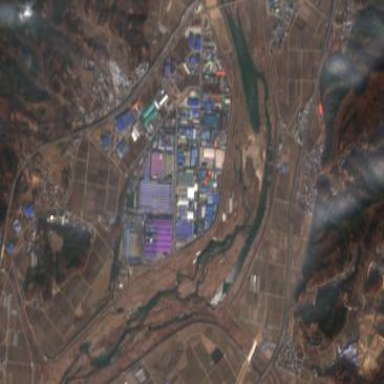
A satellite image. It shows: Industrial area.